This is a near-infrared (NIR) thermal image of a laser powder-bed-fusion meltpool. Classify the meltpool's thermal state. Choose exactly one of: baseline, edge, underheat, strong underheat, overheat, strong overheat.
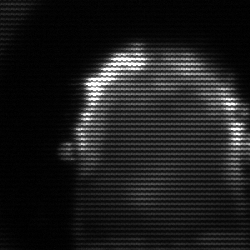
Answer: baseline